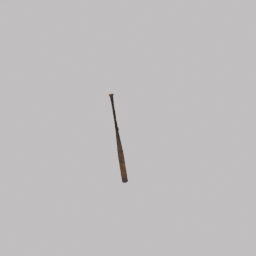
Label: tools